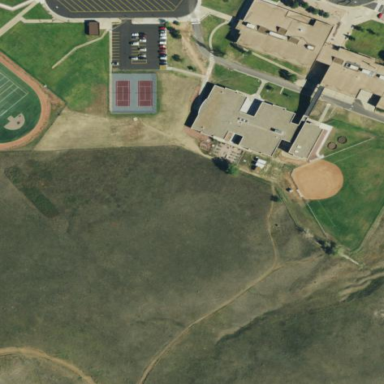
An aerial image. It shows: School.